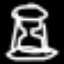
Label: hourglass